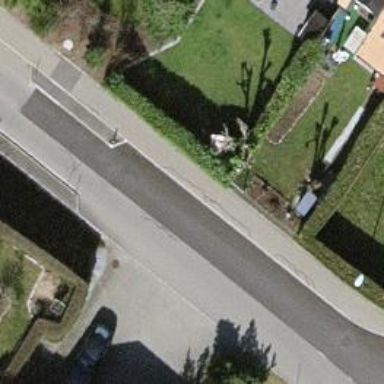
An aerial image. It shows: Chicane for traffic calming.